Current action and preconditions to check: trajectory_clear

Your task: For each precondition in the list above, predict whether it will hold at this action.

Consider the current scene as observed from the mobile robot's camera, and analyze the predicted future states of all dynamic agents (e.g., people, animals, vehicles, or any moving entities) within the NEXT SECOND.

IMPORTANT: Only answer "very likely" if you are absolutely certain—based on strong, clear evidence—that a dynamic agent will violate the precondition in the predicted future state. Do NOT answer "very likely" for unlikely, ambiguous, or low-probability risks.

Ask yourself for each precondition: Is there a high probability, with clear and convincing evidence, that the predicted future states of any dynamic agent will interfere with the predicted future state of the currently executing action within the NEXT SECOND, causing that precondition to fail?

Assess the risk level based on these predictions. Use "likely" or "very likely" if motions create a clear risk of interference.

Use "neutral" or "improbable" if agents are nearby but their predicted paths are clearly diverging or non-conflicting.

Failure Risk Categories: "very improbable", "improbable", "neutral", "likely", "very likely"

Answer Format: Output ONLY the probability_of_failure value from these categories: "very improbable", "improbable", "neutral", "likely", "very likely"

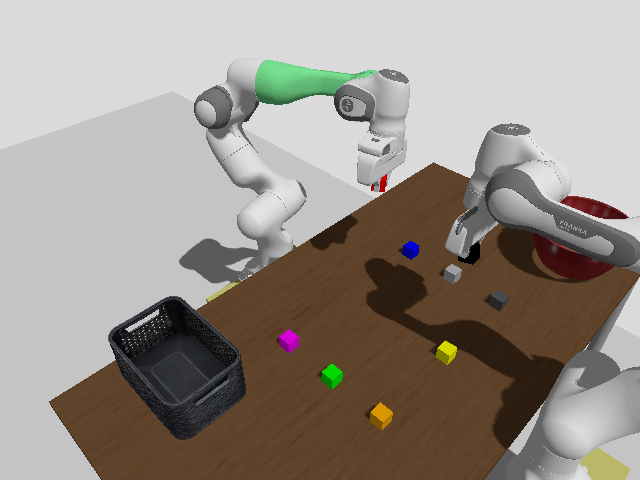

Answer: very improbable